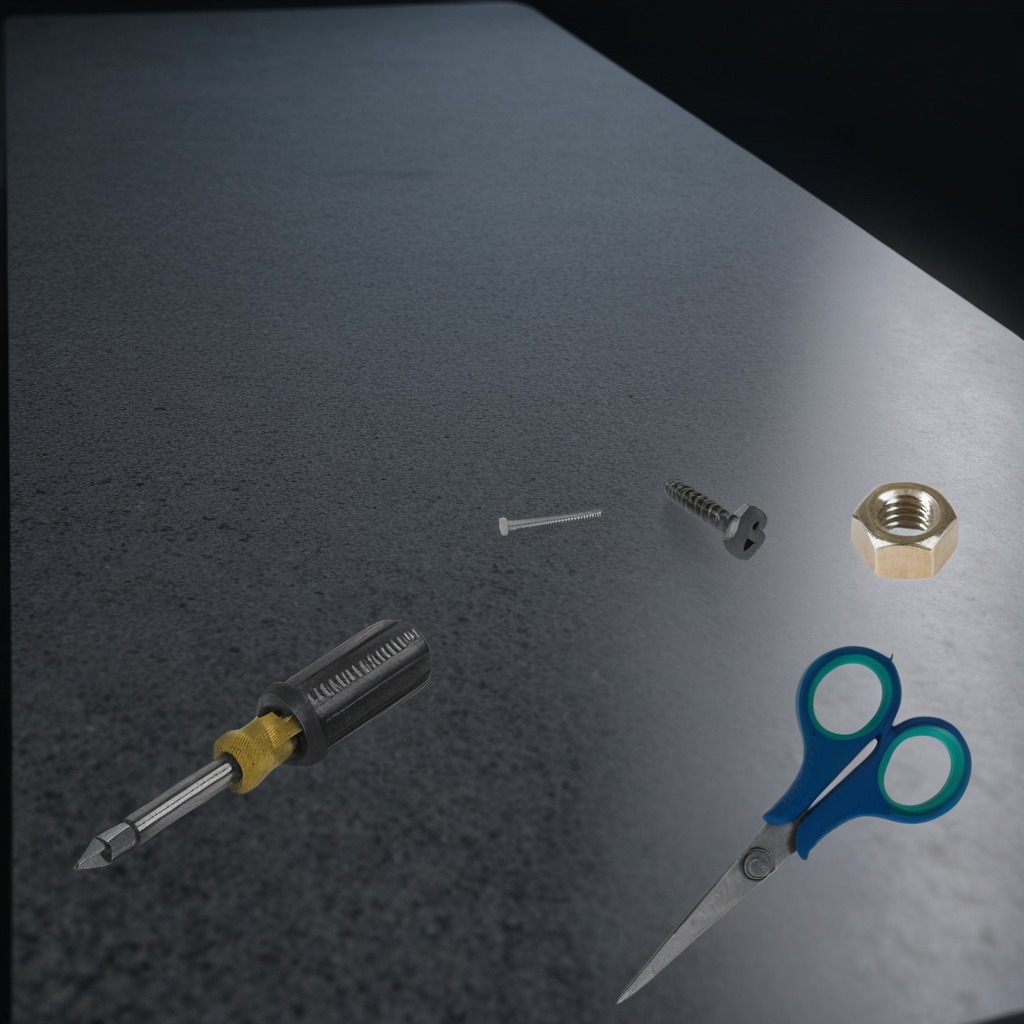
A metal machine screw, an iron nail, a screwdriver, a metal nut, and a pair of scissors are lying on a clean granite table inside a workshop at night.